Aerial crown-view tile of a tropical tree (Barro Colorado Island, Panama), acquired 20250616:
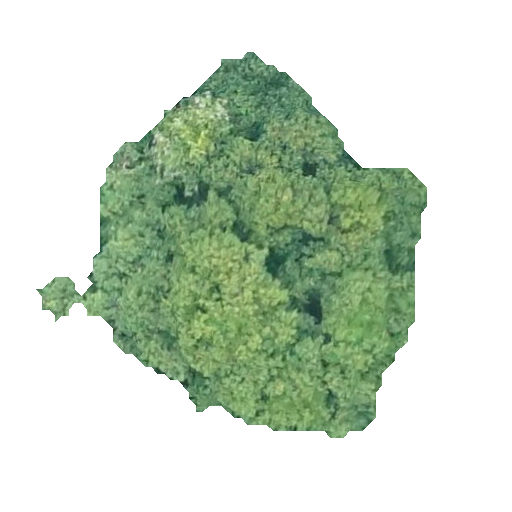
Species: Trichilia tuberculata
GBIF accepted scientific name: Trichilia tuberculata
Crown area: 130.857 m²